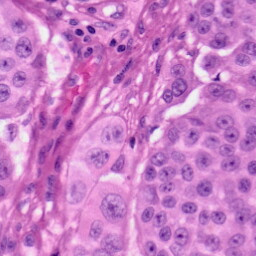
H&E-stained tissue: Skin